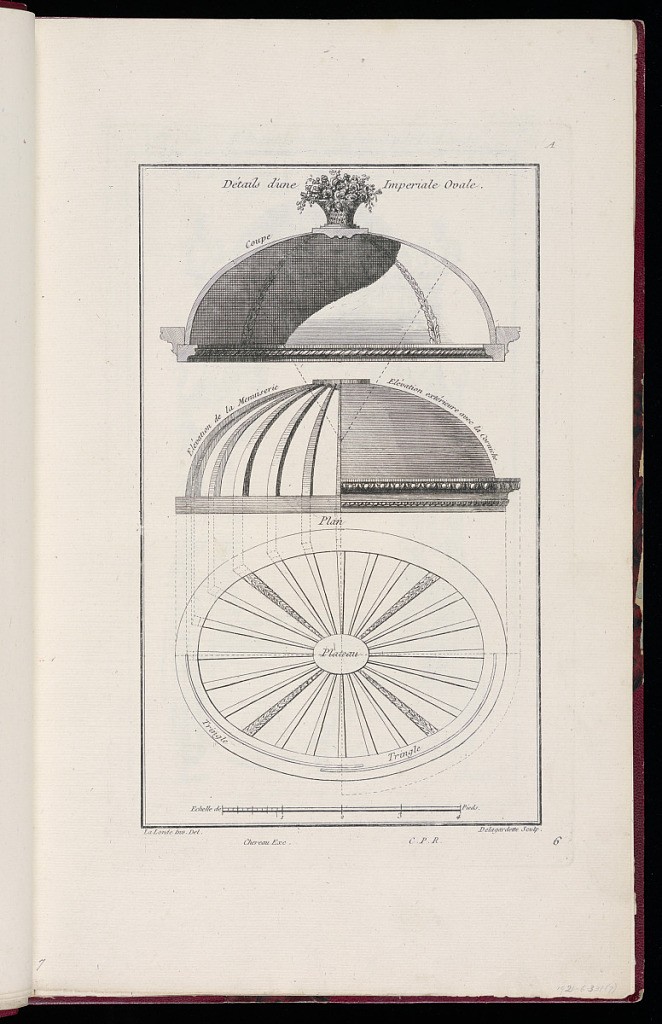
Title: Détails d'une Imperiale Ovale
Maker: Richard de Lalonde, French, active 1780–96
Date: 1775-1788
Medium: Etching on off-white laid paper
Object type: Print
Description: Design for an oval bed canopy, including the joinery as well as some carved details, such as a bouquet of flowers at top. The plate is signed and numbered.